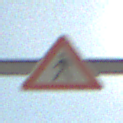
Verkehrszeichen: FussgaengerRechts
Umgebung: Outdoor, Beach
Tageszeit: MorningAfternoon
Wetter: PartlyCloudy
Licht: Natural
Jahreszeit: NotSpecified
Kontrast: HighContrast